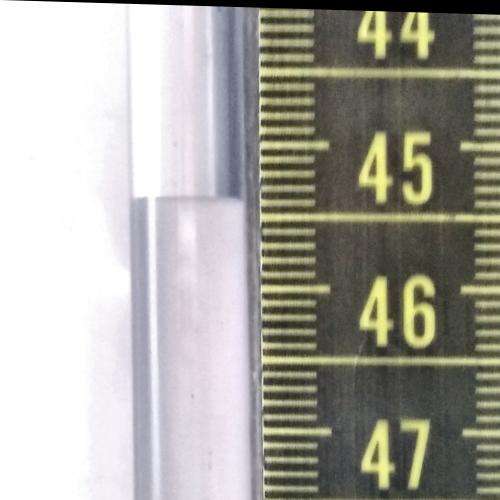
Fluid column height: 45.4 cm